Field crop: maize
Growth stage: 2
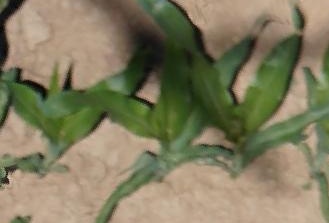
Species: maize